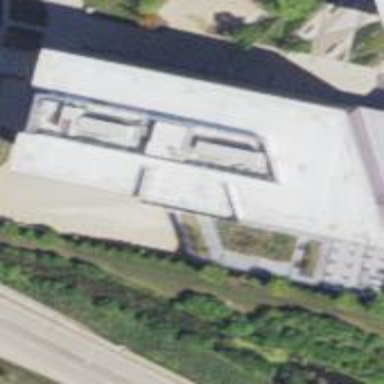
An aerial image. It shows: Office building.